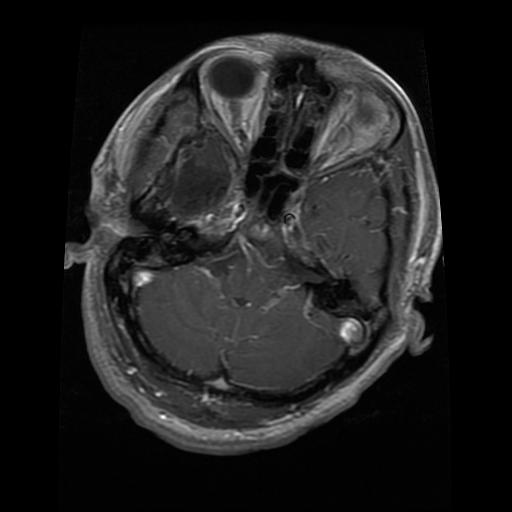
Label: glioma